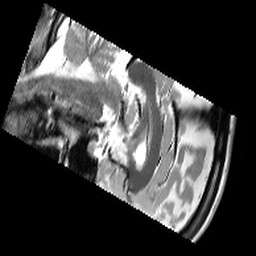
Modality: T2w
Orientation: sagittal
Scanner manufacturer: siemens
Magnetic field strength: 3 T
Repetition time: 10.64 s
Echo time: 0.05 s